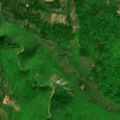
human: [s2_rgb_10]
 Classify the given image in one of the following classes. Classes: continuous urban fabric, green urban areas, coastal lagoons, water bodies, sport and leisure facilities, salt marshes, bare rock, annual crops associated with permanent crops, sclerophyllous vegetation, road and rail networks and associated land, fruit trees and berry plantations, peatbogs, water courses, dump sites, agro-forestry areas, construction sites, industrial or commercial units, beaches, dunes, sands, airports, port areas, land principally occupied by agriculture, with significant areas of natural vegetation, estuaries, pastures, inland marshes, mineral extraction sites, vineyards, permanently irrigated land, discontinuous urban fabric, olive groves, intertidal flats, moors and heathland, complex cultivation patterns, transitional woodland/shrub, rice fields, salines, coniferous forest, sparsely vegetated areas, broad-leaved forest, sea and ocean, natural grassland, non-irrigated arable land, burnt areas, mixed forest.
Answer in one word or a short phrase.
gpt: complex cultivation patterns, land principally occupied by agriculture, with significant areas of natural vegetation, broad-leaved forest